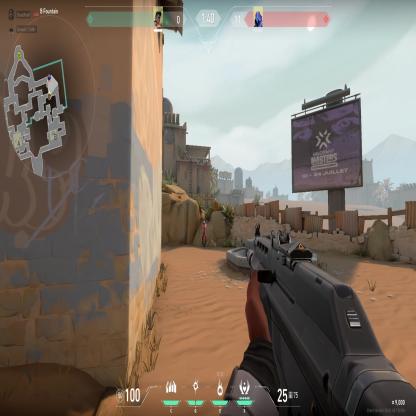
Label: enemy